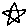
Label: star